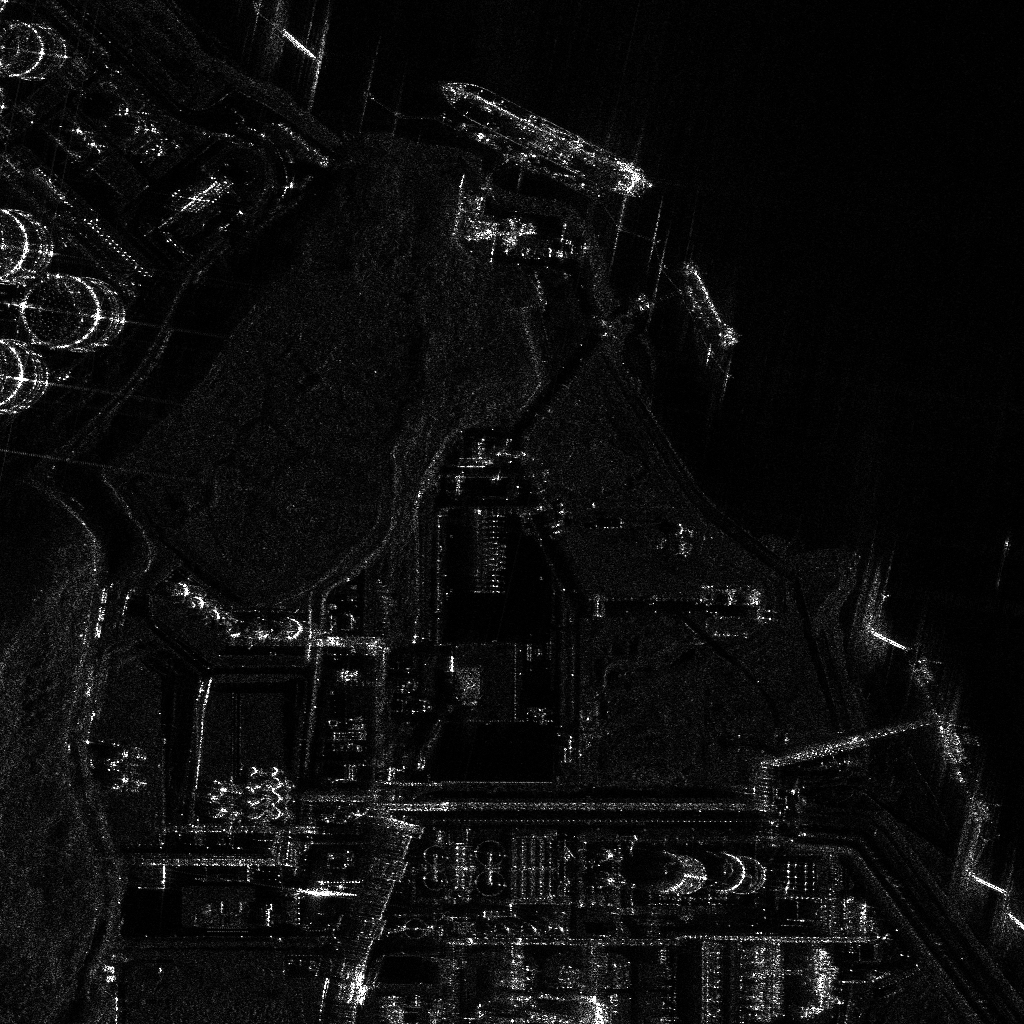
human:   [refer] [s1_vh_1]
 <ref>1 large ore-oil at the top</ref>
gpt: <box>[[41, 10, 65, 16, 31]]</box>